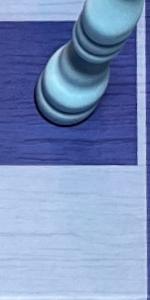
Label: Empty